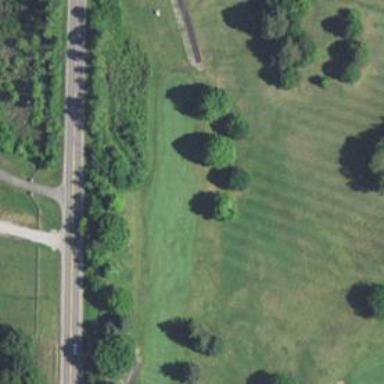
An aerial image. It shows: Area of rough grass used for golf.